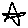
Label: star